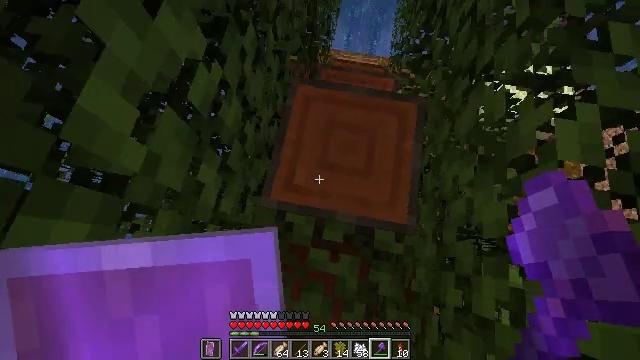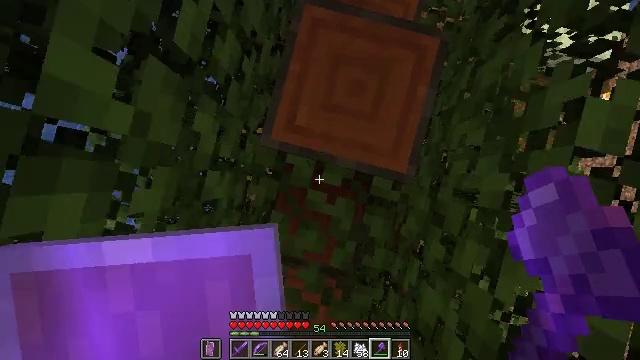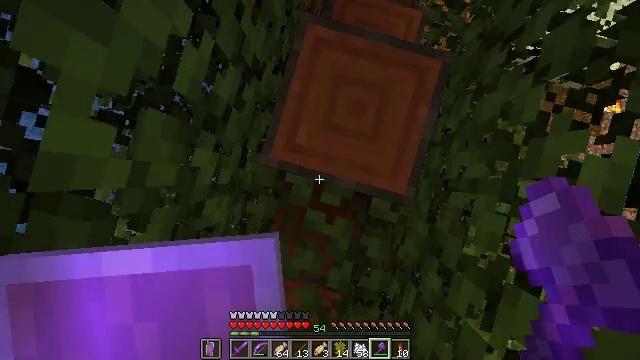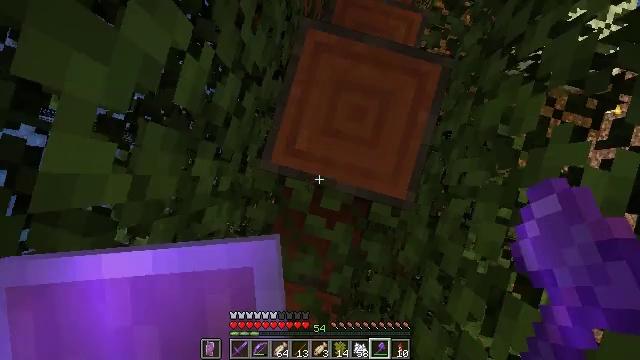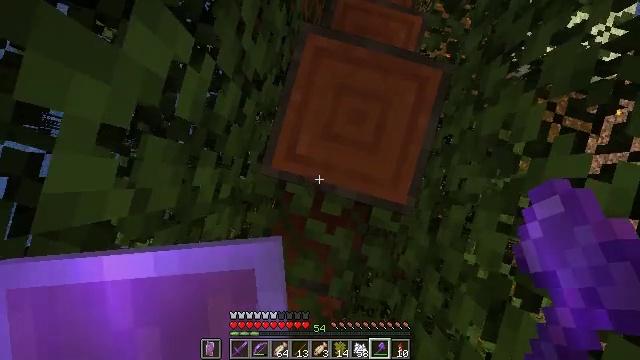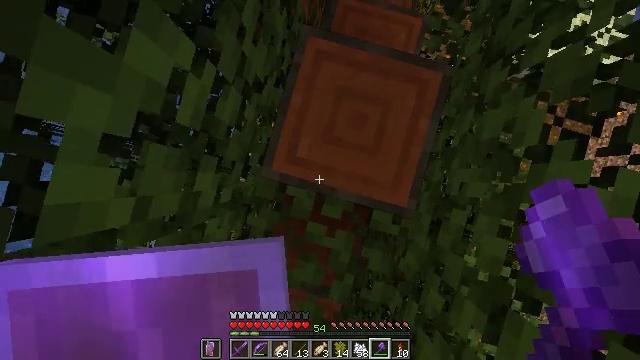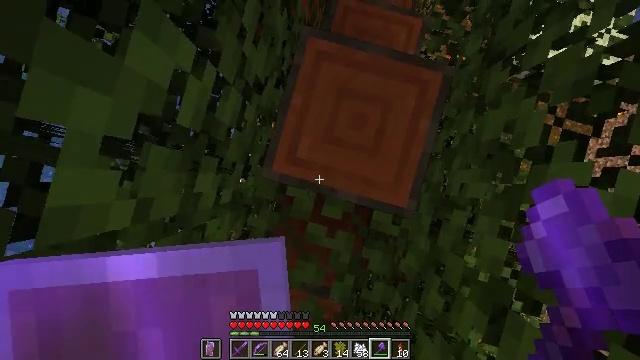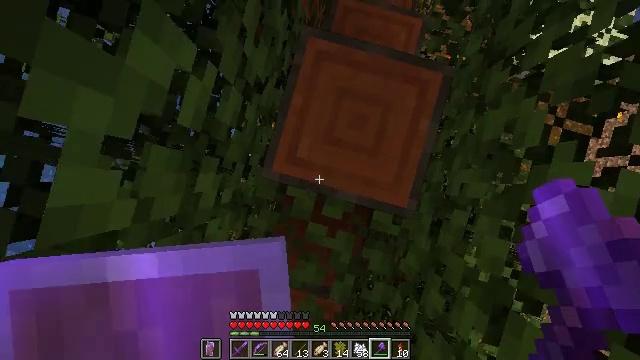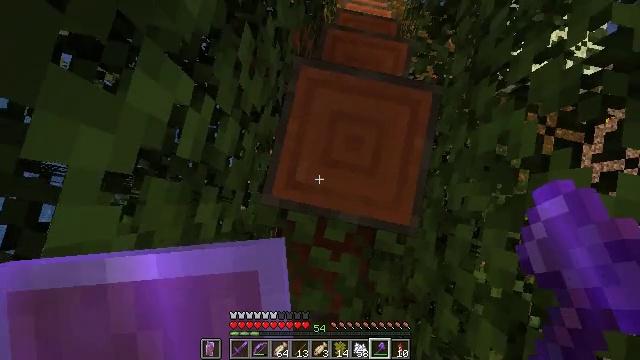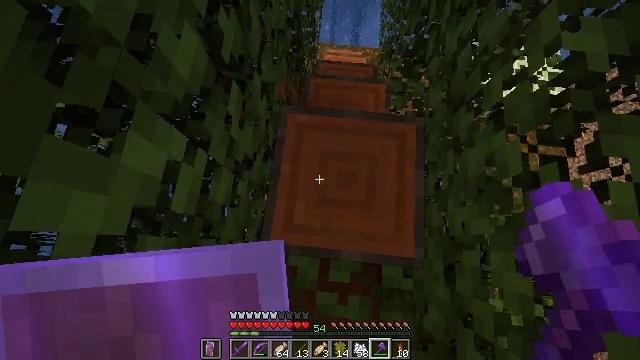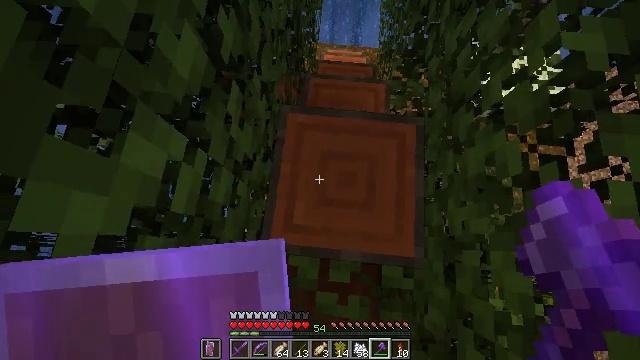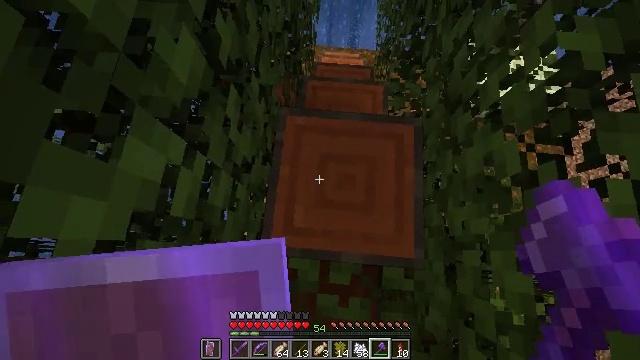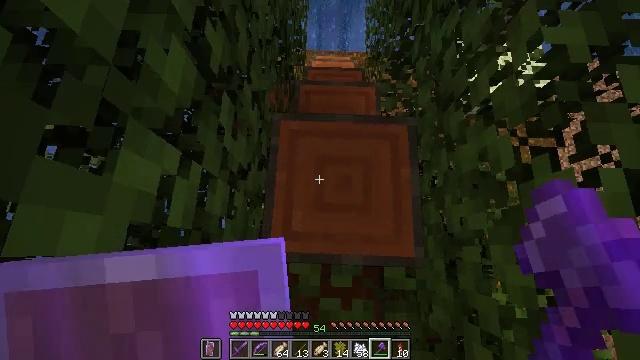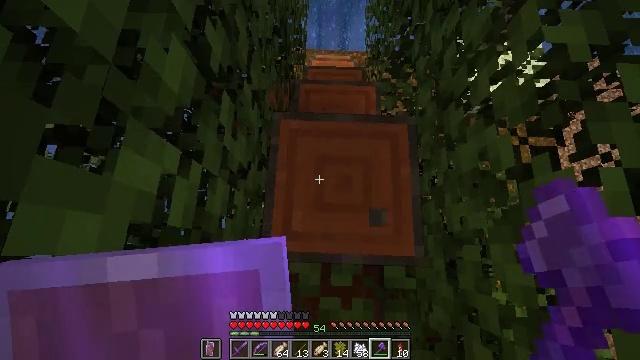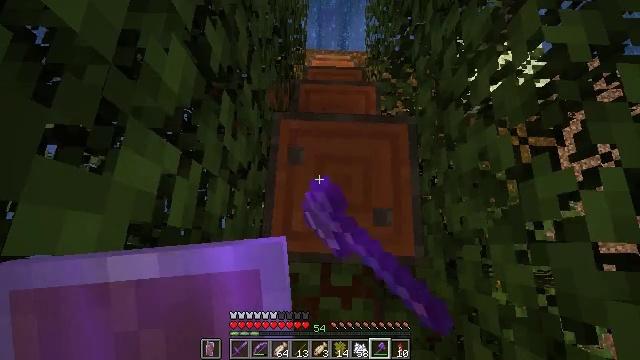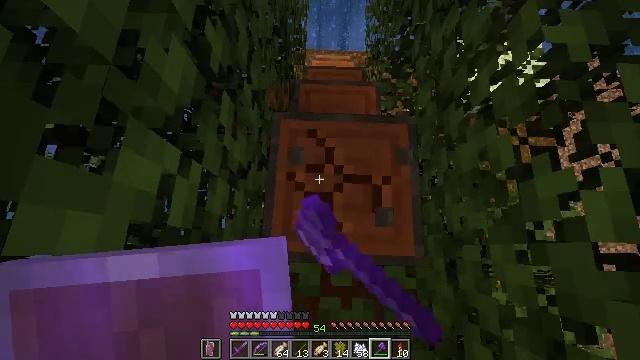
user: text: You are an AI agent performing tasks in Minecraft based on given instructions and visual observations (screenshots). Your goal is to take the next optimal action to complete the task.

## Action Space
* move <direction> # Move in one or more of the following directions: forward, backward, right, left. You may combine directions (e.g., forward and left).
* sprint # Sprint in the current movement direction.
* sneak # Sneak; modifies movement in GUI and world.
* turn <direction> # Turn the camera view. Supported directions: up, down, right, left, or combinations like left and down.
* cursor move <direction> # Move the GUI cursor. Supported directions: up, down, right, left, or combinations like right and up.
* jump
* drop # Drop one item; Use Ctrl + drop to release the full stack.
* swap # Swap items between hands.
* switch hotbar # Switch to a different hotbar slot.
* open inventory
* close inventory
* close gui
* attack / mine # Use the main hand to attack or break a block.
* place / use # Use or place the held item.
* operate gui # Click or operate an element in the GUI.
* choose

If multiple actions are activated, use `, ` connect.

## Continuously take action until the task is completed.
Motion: motion action
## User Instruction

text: Mine acacia log from the tree's trunk.
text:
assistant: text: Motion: turn left and down
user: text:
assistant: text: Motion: turn left and down
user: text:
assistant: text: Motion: no_op
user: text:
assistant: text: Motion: no_op
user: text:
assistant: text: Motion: no_op
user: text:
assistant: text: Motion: no_op
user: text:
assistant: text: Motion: no_op
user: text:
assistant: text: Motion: turn right and up
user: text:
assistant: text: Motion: turn right and up
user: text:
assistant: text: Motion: no_op
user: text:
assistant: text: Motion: no_op
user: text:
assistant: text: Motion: turn right
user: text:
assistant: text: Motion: attack / mine
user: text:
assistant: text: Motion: attack / mine
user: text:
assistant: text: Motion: attack / mine
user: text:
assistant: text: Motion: attack / mine
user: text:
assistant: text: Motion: move forward
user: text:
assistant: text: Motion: move forward
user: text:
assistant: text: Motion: move forward
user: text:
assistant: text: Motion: move forward
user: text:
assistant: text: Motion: no_op